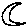
Label: moon